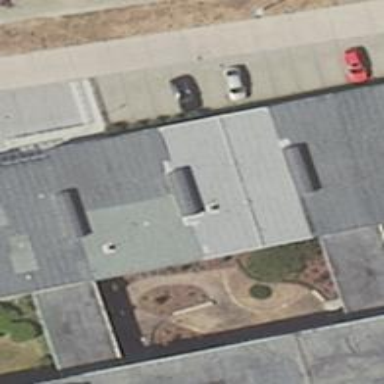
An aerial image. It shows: Healthcare center.